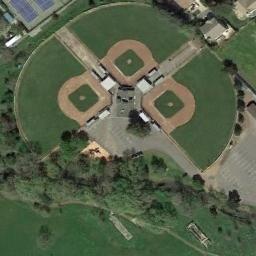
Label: baseball_diamond